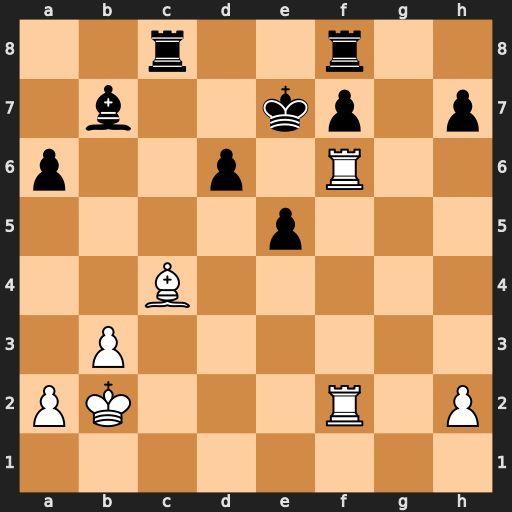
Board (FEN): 2r2r2/1b2kp1p/p2p1R2/4p3/2B5/1P6/PK3R1P/8
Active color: w
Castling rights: -
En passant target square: -
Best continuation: Rxf7+ Rxf7 Rxf7+ Kd8 Rxb7